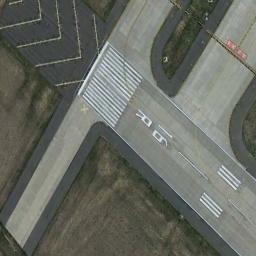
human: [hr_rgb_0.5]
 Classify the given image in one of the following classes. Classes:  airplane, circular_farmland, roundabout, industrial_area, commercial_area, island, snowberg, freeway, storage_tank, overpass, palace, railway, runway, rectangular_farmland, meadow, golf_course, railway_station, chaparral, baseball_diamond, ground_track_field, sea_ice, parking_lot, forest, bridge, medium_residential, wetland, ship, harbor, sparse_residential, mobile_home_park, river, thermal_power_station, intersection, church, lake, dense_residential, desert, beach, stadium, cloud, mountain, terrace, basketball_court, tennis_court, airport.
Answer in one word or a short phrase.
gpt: runway